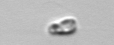
Label: flagellate